Field crop: tomato
Growth stage: 1
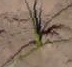
Species: cyperus